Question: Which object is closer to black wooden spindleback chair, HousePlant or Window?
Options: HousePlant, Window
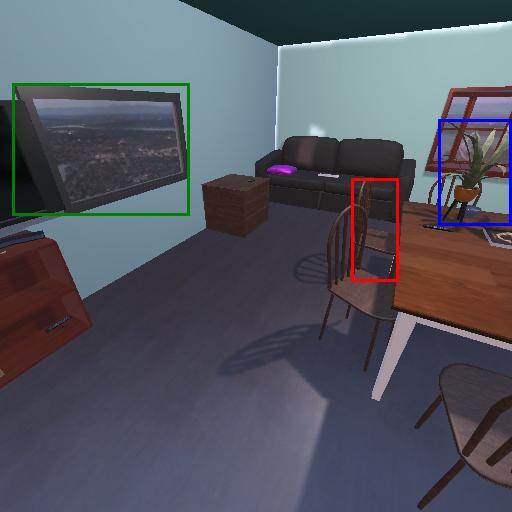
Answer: HousePlant